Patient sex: M
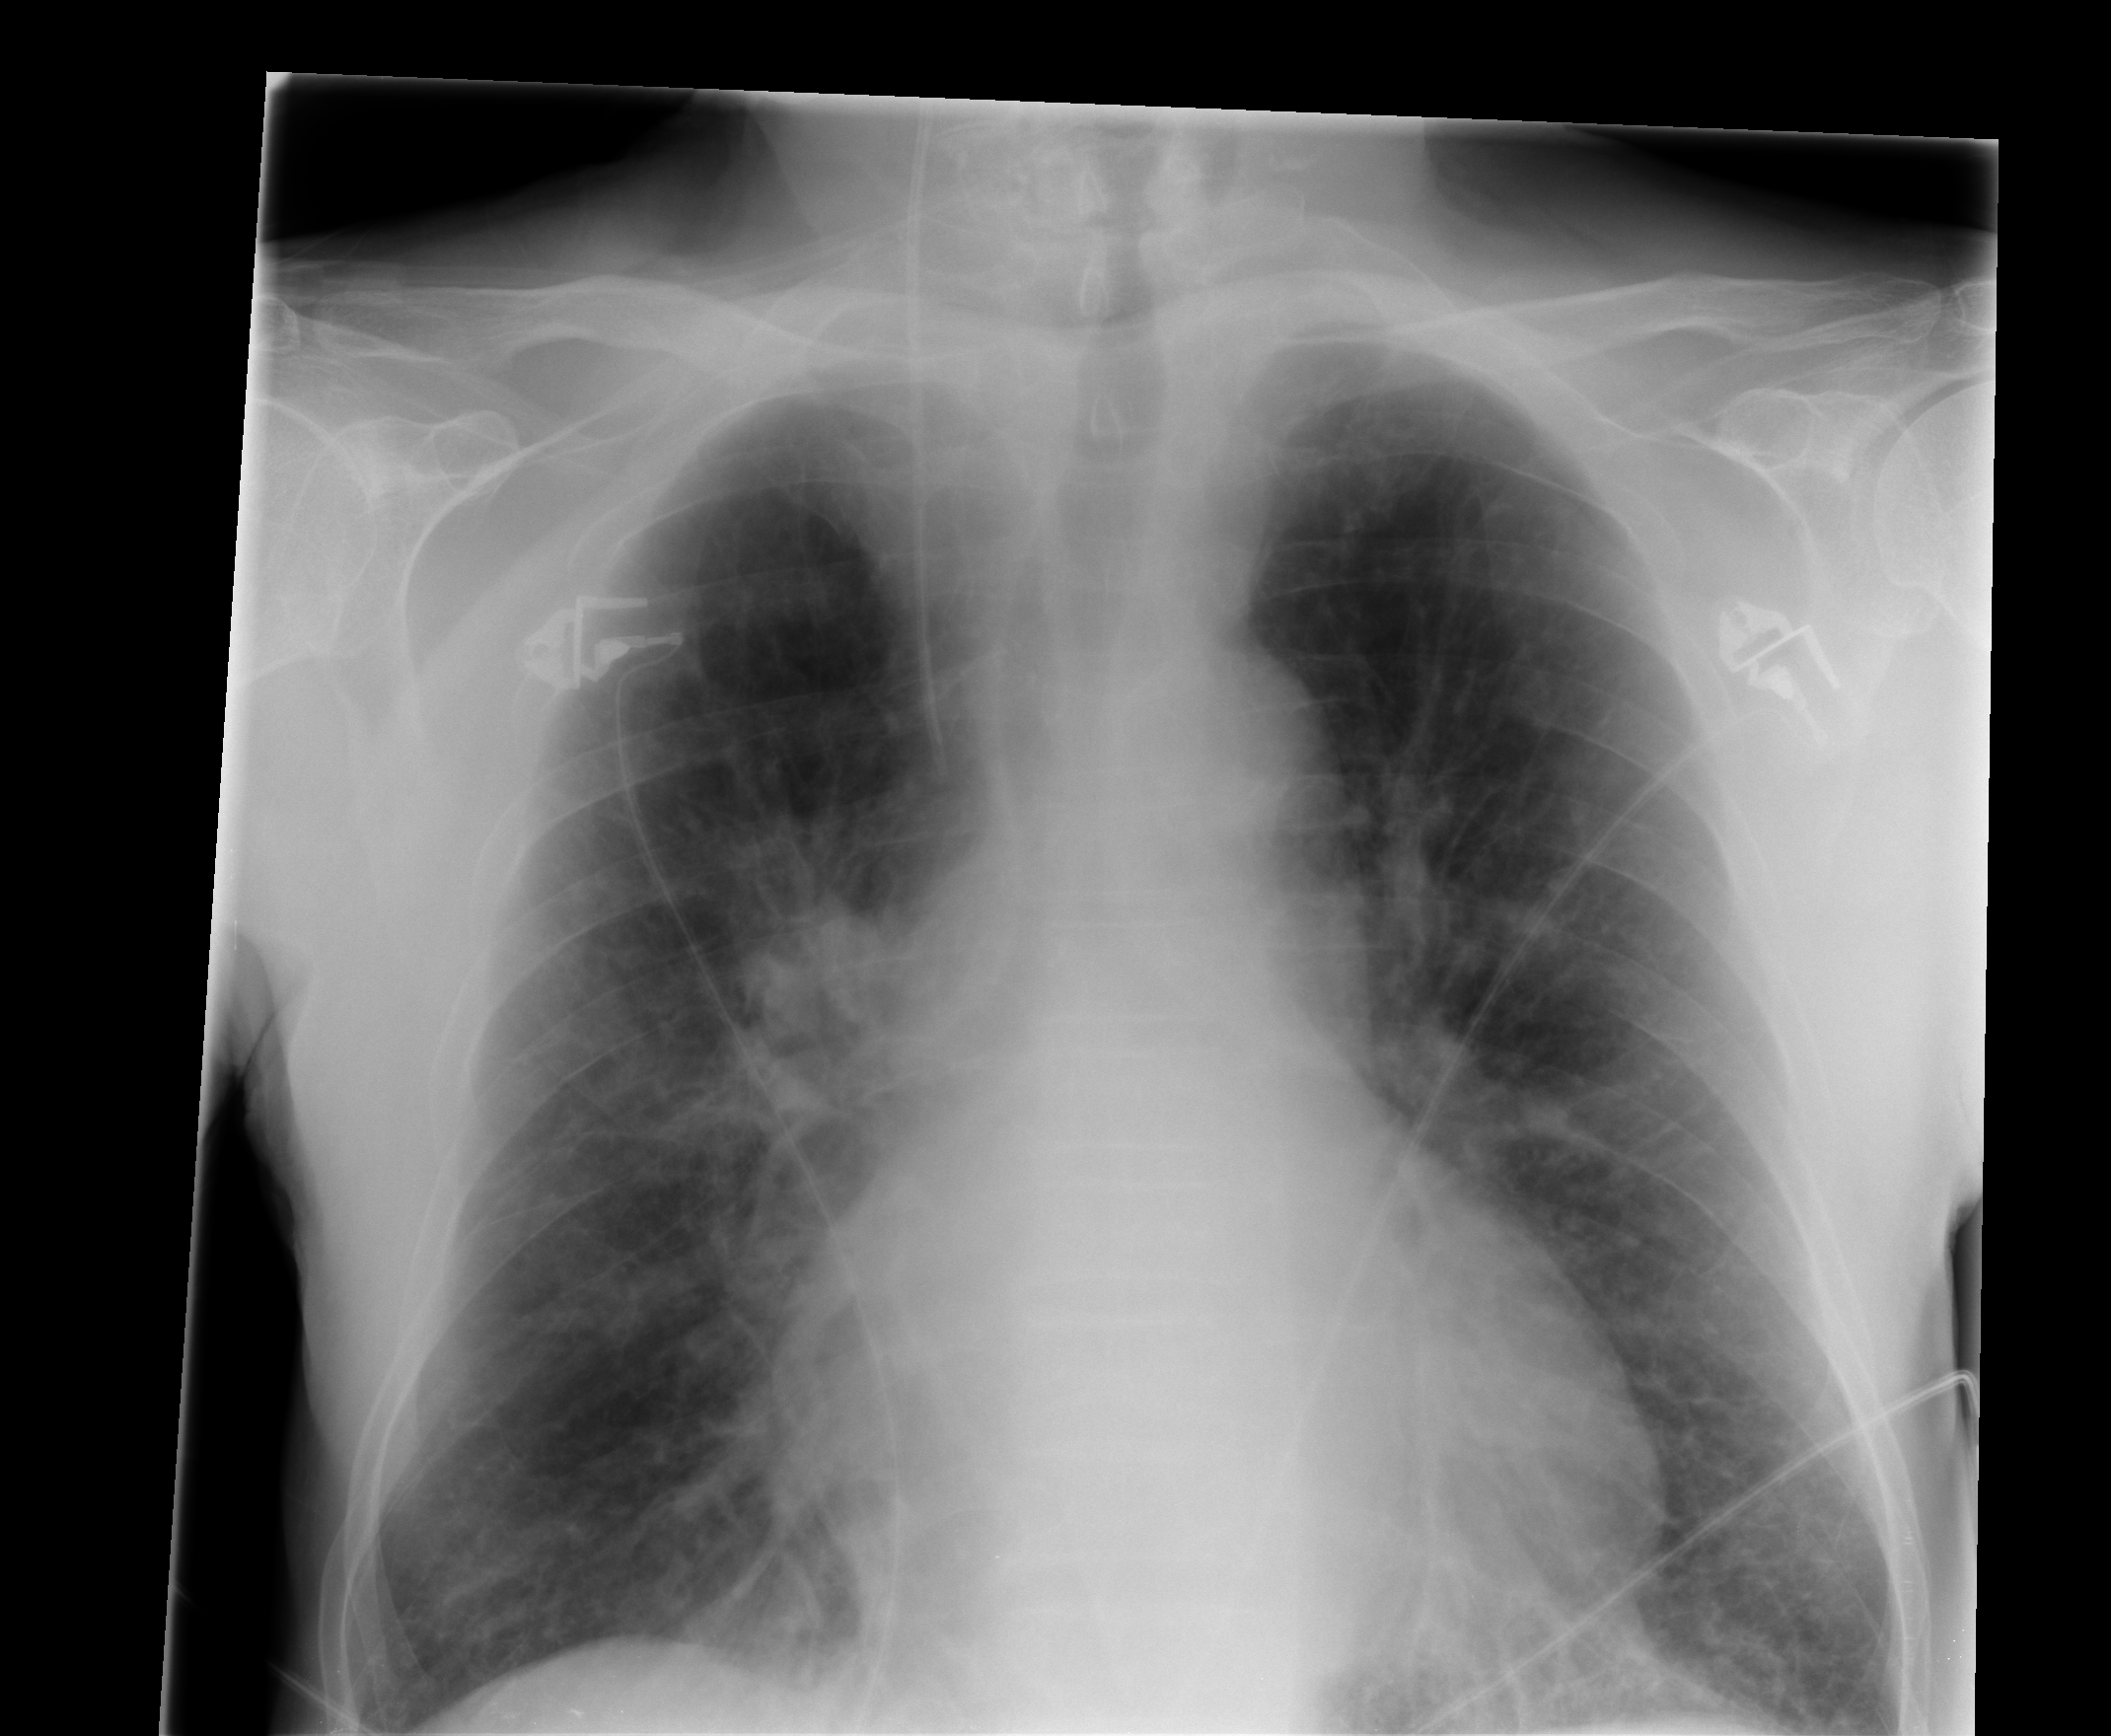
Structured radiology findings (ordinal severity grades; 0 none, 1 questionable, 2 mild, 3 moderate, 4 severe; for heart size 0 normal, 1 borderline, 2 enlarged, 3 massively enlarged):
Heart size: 2
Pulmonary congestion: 2
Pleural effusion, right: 0
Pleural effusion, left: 0
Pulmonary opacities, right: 0
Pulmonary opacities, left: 0
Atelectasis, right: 0
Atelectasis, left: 0